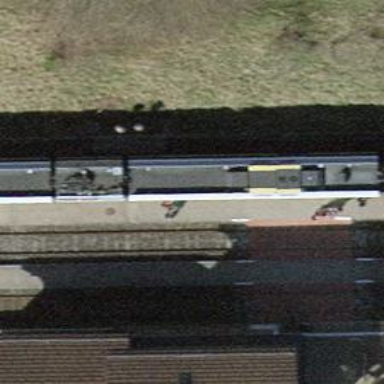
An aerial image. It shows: Public transport stop position along the railway.